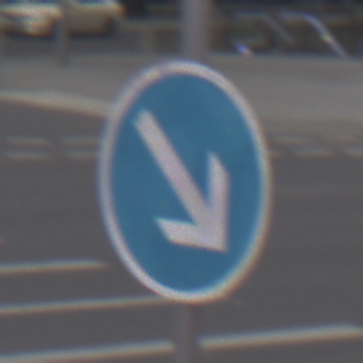
Verkehrszeichen: VorgeschriebeneVorbeifahrtRechts
Umgebung: Outdoor, Urban
Tageszeit: MorningAfternoon
Wetter: Overcast
Licht: Natural
Jahreszeit: NotSpecified
Kontrast: LowContrast